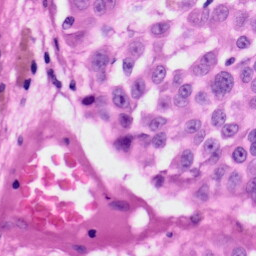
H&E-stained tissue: Skin